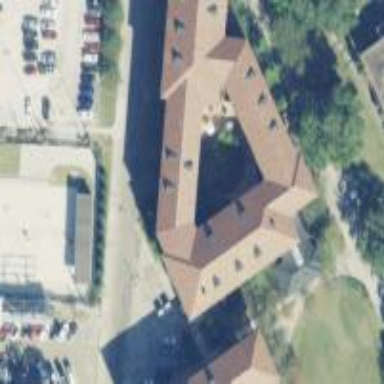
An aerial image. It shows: Dormitory building.